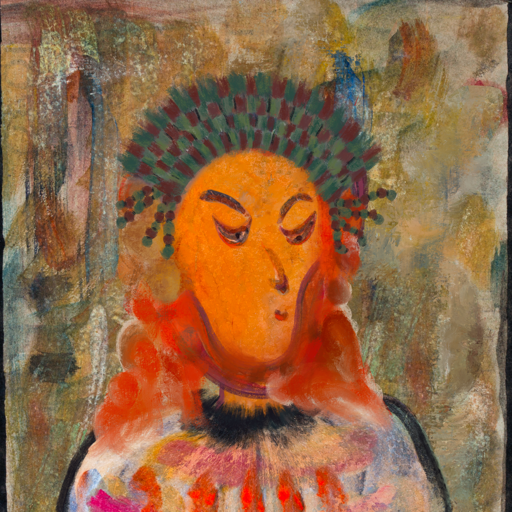
Background: Pipe, Head And Neck Side: Hypocrite_w_Hair, Face Side: Hypocrite, Bust: Childish, Hair Side: Rupkatha, Head Accessory: After_Raid_Crown, Second Necklace: Blank, Necklace: Blank, Baby: Blank